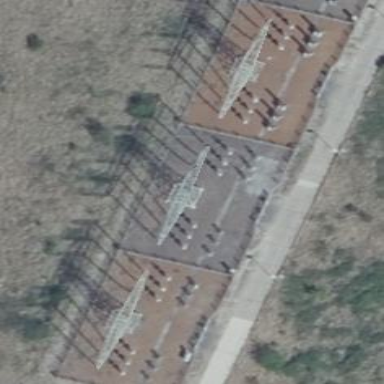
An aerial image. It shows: Outdoor power substation surrounded by fence. The substation is at the transition level.